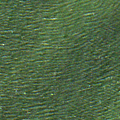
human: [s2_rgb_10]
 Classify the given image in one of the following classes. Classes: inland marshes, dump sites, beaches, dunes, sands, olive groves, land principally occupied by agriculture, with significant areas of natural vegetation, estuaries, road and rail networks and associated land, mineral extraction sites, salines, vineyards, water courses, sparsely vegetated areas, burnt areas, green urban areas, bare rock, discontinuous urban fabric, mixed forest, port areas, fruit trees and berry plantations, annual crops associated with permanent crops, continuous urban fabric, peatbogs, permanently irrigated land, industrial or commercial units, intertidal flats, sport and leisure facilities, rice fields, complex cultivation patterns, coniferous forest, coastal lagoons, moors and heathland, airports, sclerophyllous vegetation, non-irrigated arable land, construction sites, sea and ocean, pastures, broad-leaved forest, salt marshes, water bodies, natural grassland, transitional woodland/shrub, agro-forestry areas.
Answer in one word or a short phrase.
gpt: sea and ocean